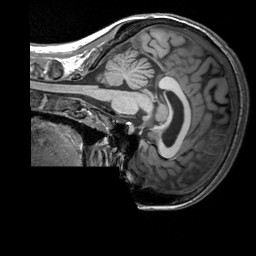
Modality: T1w
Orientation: sagittal
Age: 23
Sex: female
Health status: healthy
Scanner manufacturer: siemens
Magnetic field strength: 3 T
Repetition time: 2.3 s
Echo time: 0.00303 s